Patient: sex M, age 71
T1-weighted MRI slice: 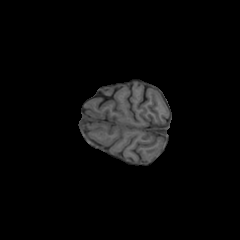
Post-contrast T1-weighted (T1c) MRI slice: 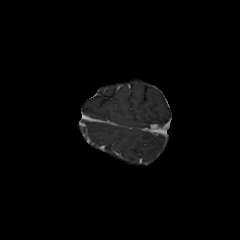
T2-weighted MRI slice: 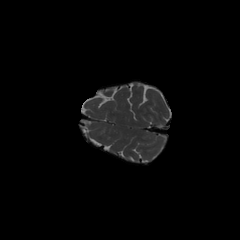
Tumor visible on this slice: no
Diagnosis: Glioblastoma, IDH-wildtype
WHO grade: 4